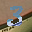
Label: 3